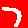
Digit: 7